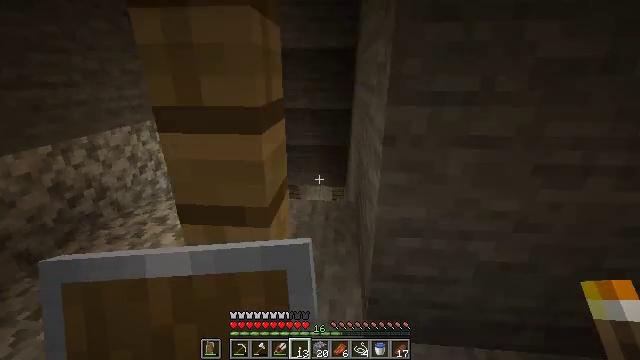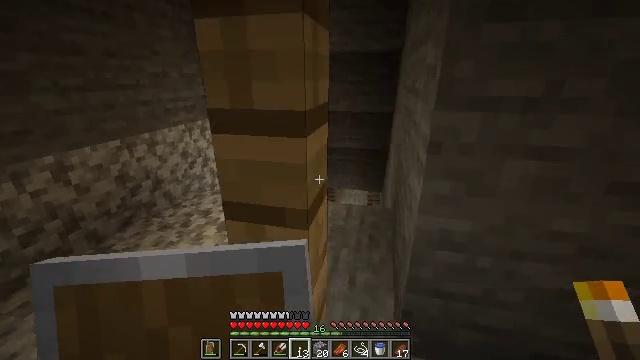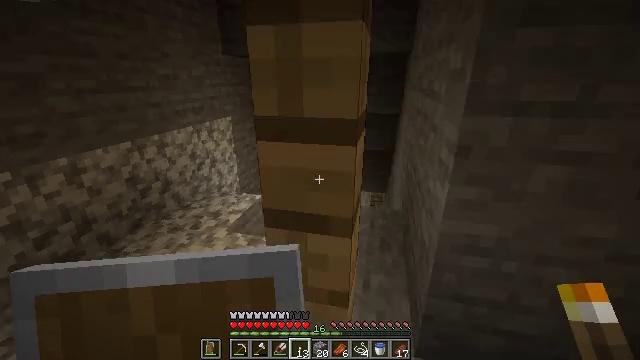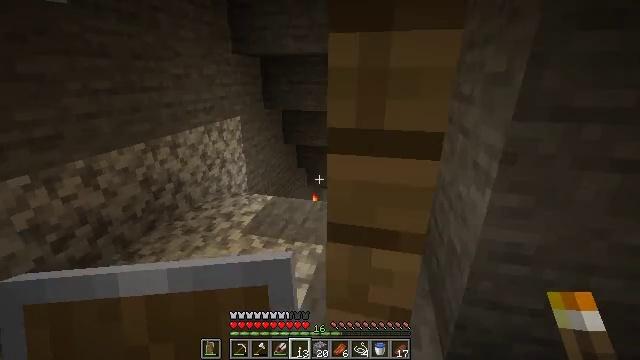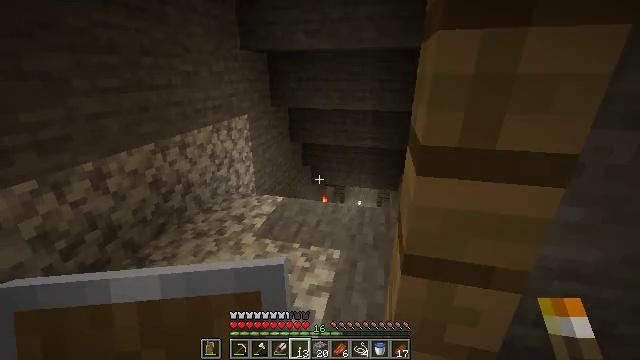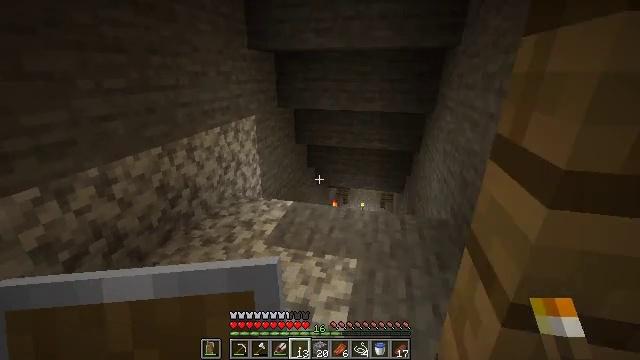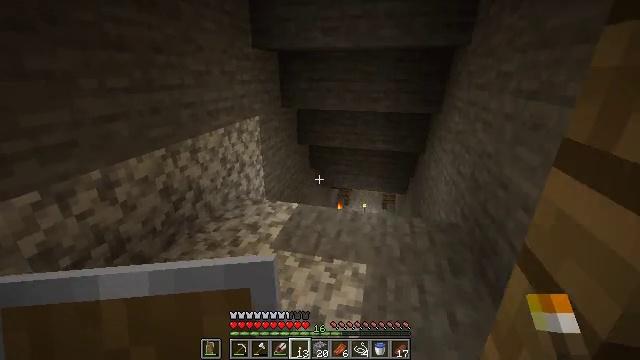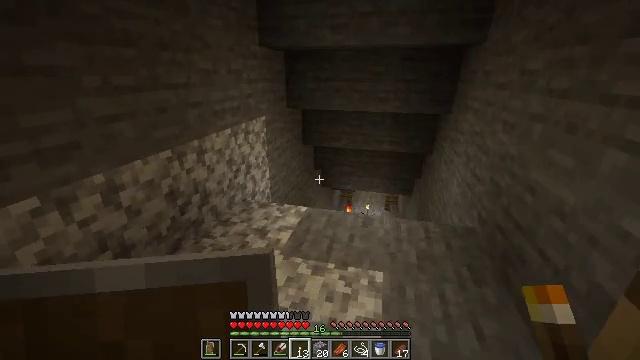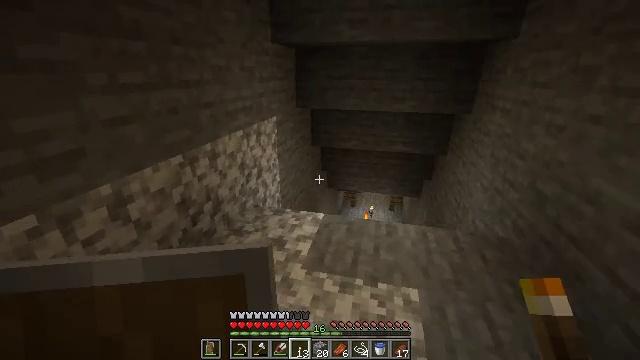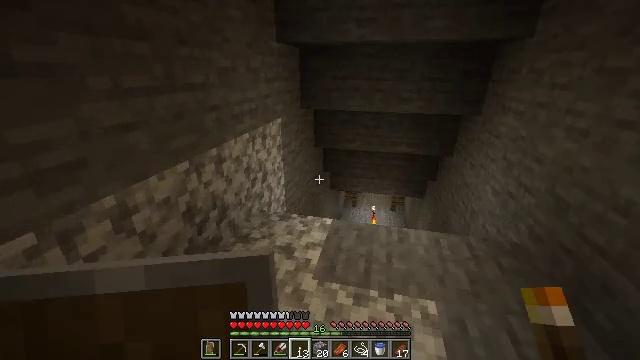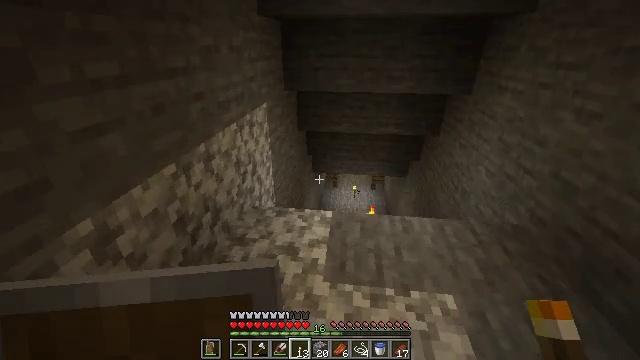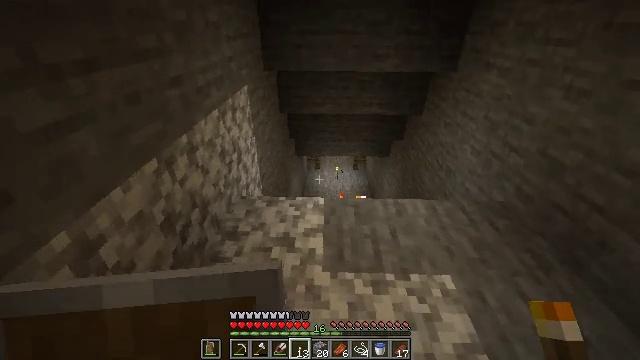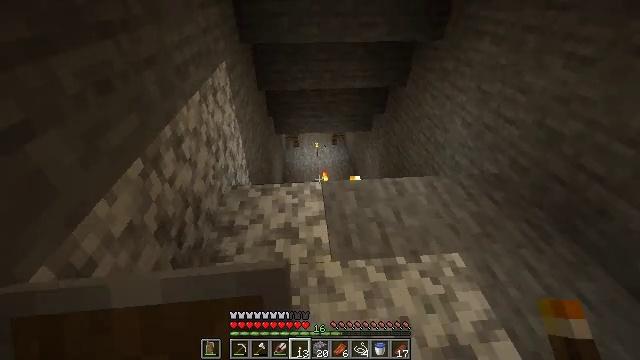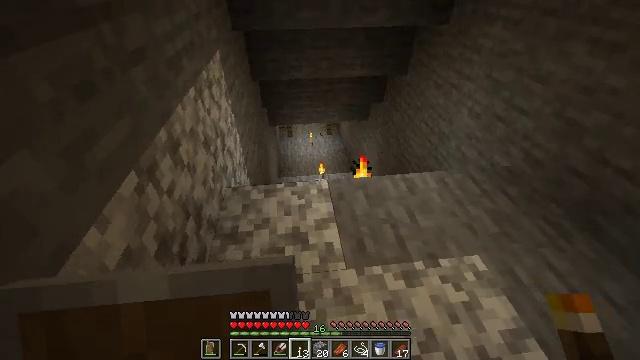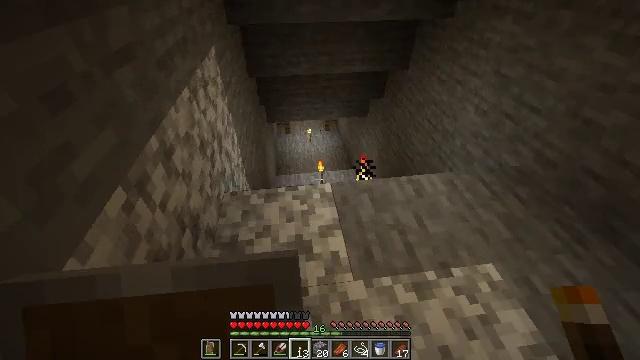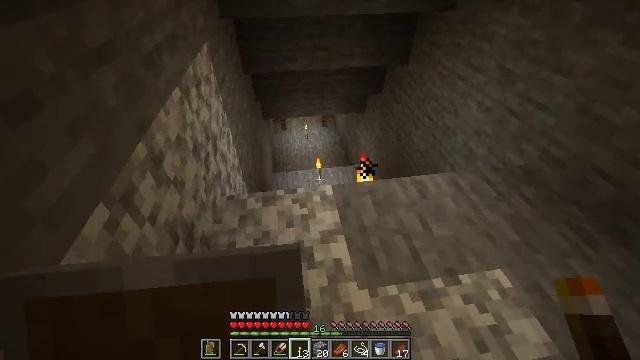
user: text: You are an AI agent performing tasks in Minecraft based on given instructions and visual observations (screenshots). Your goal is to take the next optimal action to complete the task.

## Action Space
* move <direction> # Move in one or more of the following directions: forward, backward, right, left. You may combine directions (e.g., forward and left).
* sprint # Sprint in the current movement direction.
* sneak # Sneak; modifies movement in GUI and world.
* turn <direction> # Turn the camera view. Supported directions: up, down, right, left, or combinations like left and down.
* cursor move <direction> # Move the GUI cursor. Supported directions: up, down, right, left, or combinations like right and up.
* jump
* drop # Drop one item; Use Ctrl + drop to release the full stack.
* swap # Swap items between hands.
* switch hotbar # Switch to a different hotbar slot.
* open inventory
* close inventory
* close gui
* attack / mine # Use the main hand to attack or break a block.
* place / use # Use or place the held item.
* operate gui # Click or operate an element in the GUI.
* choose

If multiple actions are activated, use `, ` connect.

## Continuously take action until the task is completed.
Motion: motion action
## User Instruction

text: Break the cobweb with a sword.
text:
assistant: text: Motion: move left, turn left
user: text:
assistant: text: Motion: move left
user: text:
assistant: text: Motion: move forward and move left
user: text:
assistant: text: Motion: move forward and move left
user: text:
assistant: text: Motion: move forward and move left
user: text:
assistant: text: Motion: move forward and move left
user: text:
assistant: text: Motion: move forward and move left
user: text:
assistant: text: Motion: move forward and move left
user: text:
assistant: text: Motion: move forward and move left
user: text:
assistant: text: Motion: move forward and move left, turn right and down
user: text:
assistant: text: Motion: move forward and move left, turn right and down
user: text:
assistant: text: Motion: move forward and move left, turn right and down
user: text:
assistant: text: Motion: move forward, turn right and down
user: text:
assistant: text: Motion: move forward, turn down
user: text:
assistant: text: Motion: move forward, turn down
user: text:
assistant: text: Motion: move forward, turn down
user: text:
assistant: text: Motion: move forward, turn down
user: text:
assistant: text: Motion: turn right
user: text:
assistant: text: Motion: move right, turn right
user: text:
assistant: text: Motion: move right, turn right and up
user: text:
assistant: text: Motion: move right, turn right and up
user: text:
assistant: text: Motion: move forward and move right, sprint, turn right and up
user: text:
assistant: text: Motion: move forward and move right, sprint, turn right and up
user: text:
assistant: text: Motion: move forward and move right, sprint, turn right and up
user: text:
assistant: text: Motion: move forward and move right, sprint, turn right and up
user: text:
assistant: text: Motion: move forward, sprint, turn right
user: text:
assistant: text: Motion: move forward, sprint, turn up
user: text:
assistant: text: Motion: move forward, sprint
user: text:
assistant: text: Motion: move forward, sprint
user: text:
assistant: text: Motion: move forward, sprint